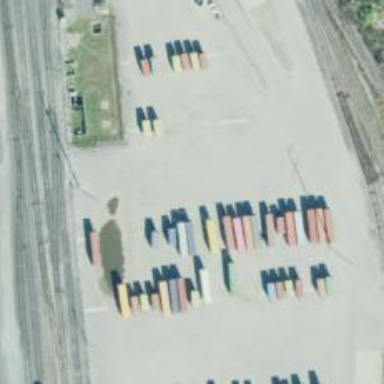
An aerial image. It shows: View of railway yard.